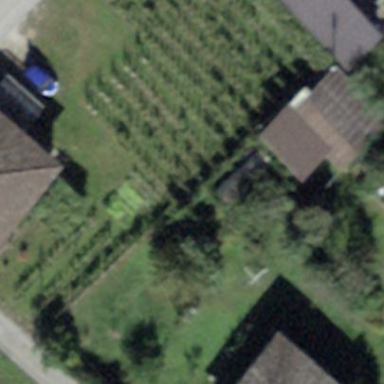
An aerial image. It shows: Vineyard with grape crops.